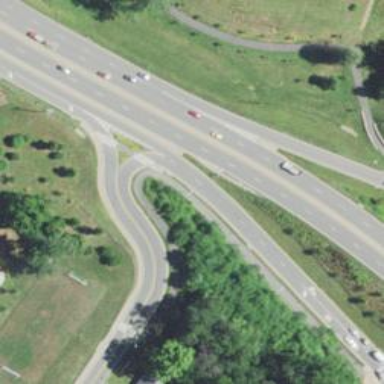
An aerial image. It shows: Trunk link highway with asphalt surface.